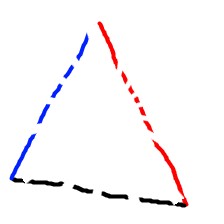
Shape: triangle